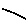
Label: line